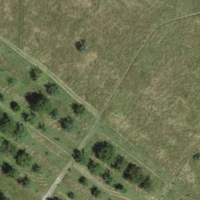
EUNIS habitat code: 25
Species observed at this site:
Certhia brachydactyla
Corvus corone
Dendrocopos major
Helleborus niger
Arum maculatum
Buteo buteo
Sylvia atricapilla
Salvia pratensis
Muscicapa striata
Larus michahellis
Erithacus rubecula
Pica pica
Phoenicurus ochruros
Sitta europaea
Garrulus glandarius
Columba livia
Falco tinnunculus
Picus viridis
Corvus corax
Periparus ater
Cyanistes caeruleus
Lophophanes cristatus
Troglodytes troglodytes
Cercopis vulnerata
Streptopelia decaocto
Passer domesticus
Regulus ignicapilla
Fringilla coelebs
Anthriscus sylvestris
Columba palumbus
Turdus merula
Passer montanus
Tachymarptis melba
Parus major
Milvus migrans